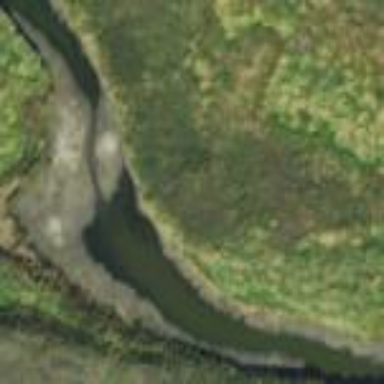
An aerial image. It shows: River flowing through natural water landscape.